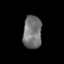
Tissue: prostate
Cell type: T cells
Senescence score: 0.2739
Nuclear area (px): 605
Mean DAPI intensity: 115.088